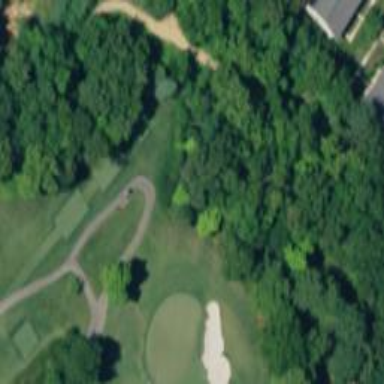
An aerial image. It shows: Path for golf carts.